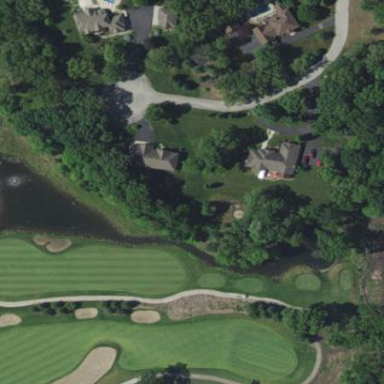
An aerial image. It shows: Water hazard in golf course. The hazard is natural water feature.